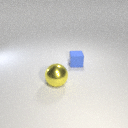
large yellow metal sphere to the left of small blue rubber cube